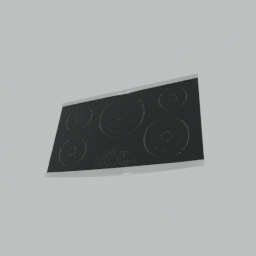
Label: appliances